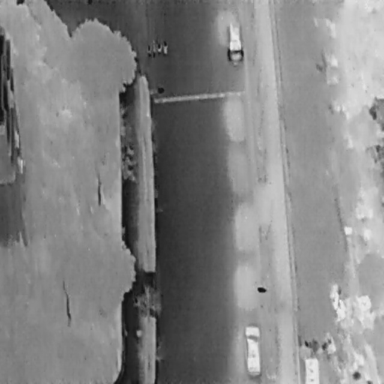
There are six objects shown in the infrared image, including two Cars, and four People.